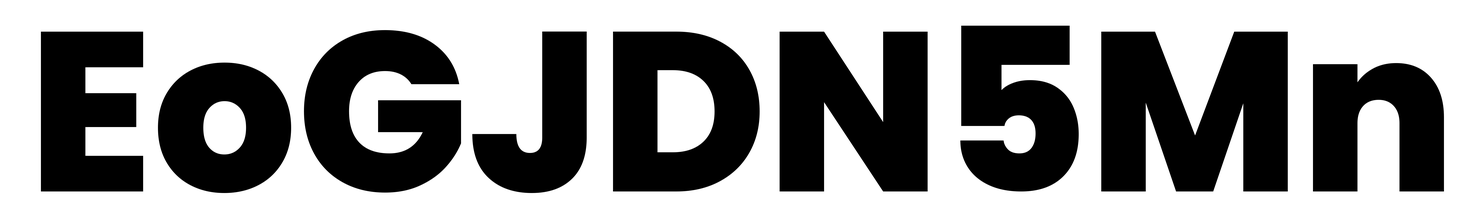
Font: Poppins-ExtraBold